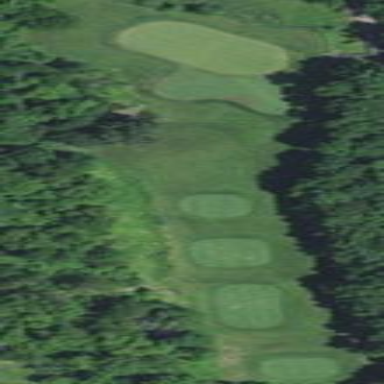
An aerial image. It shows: Golf rough area.